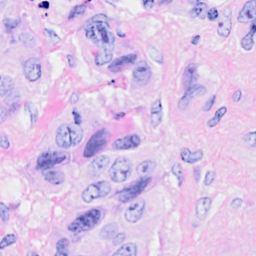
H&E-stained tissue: Breast